Field crop: maize
Growth stage: 2
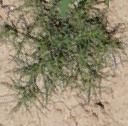
Species: salsola